Question: I've a website, and in my main page page scroll bar is gone. There are six collapsible panels, all of them fixed by always visible control extender. After I add them main page, it broke.
I'm working with asp.net 4.0.

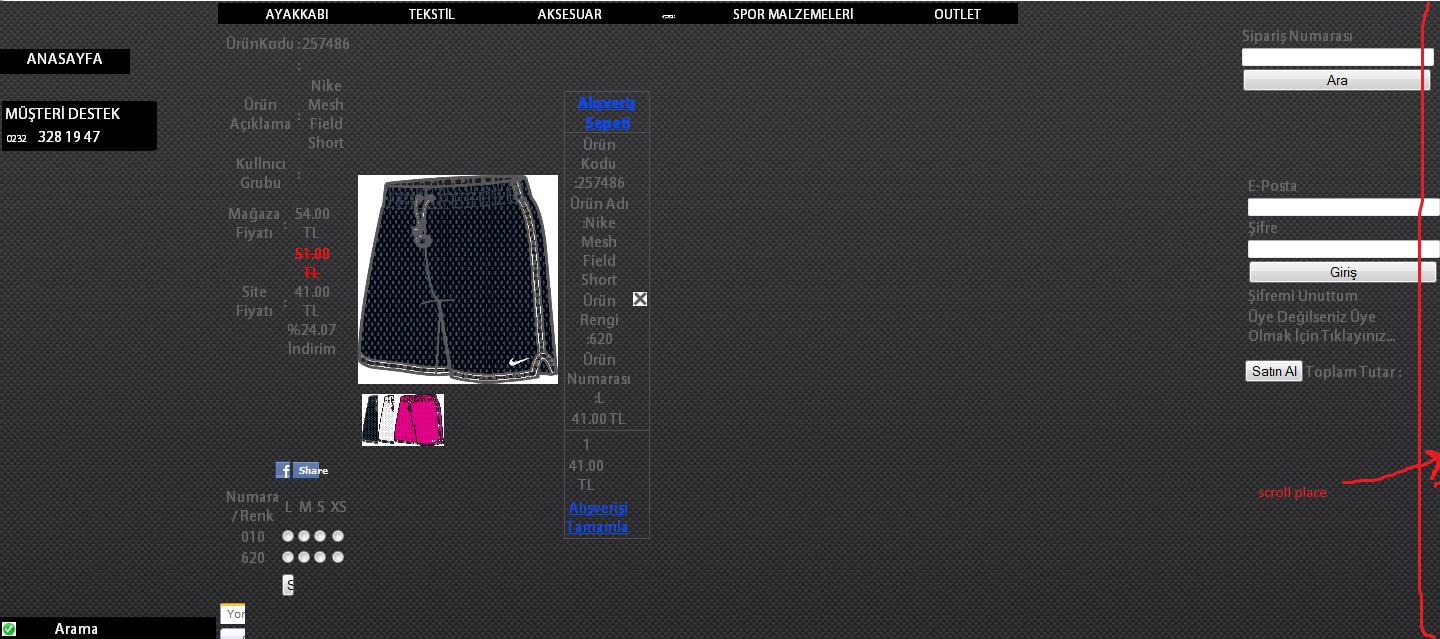
Answer: In the CSS set the height in the body rule to 101%. There are other ways to do this but they are browser-specific and your page won't validate.
Just as a check, try applying a <URL> - then start commenting out sections div by div to see what's really happening.